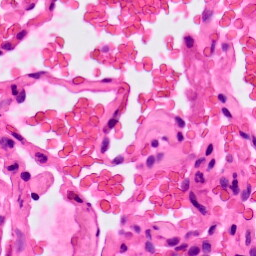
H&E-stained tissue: Lung